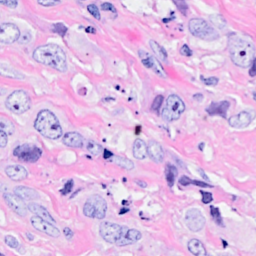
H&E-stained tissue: Breast